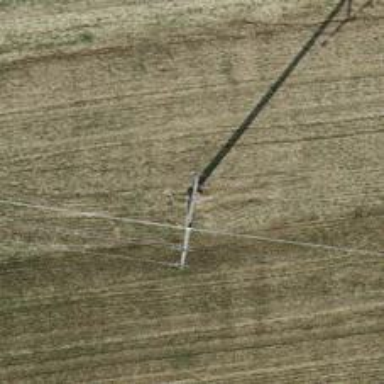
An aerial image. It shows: Power line in the image.